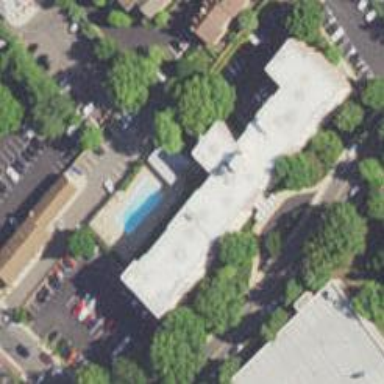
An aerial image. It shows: View of apartment building.